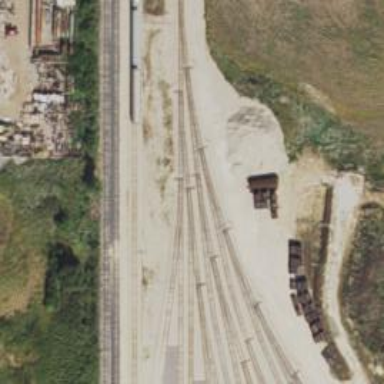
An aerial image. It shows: Railway spur service.